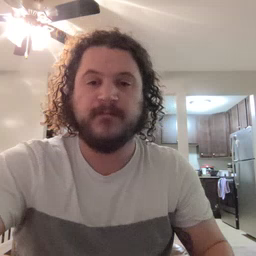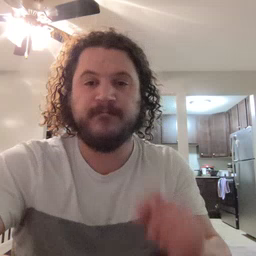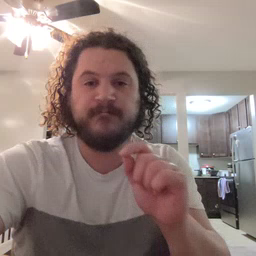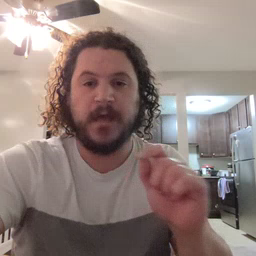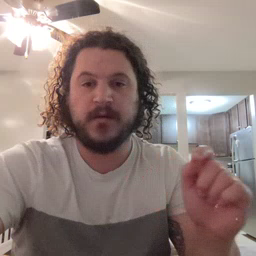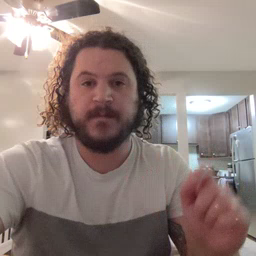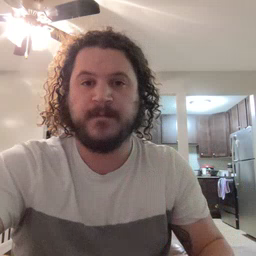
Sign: pen